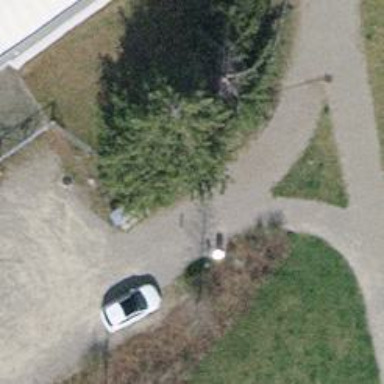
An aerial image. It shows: Bollard barrier.